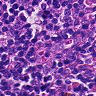
Metastatic tissue present: no